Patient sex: M
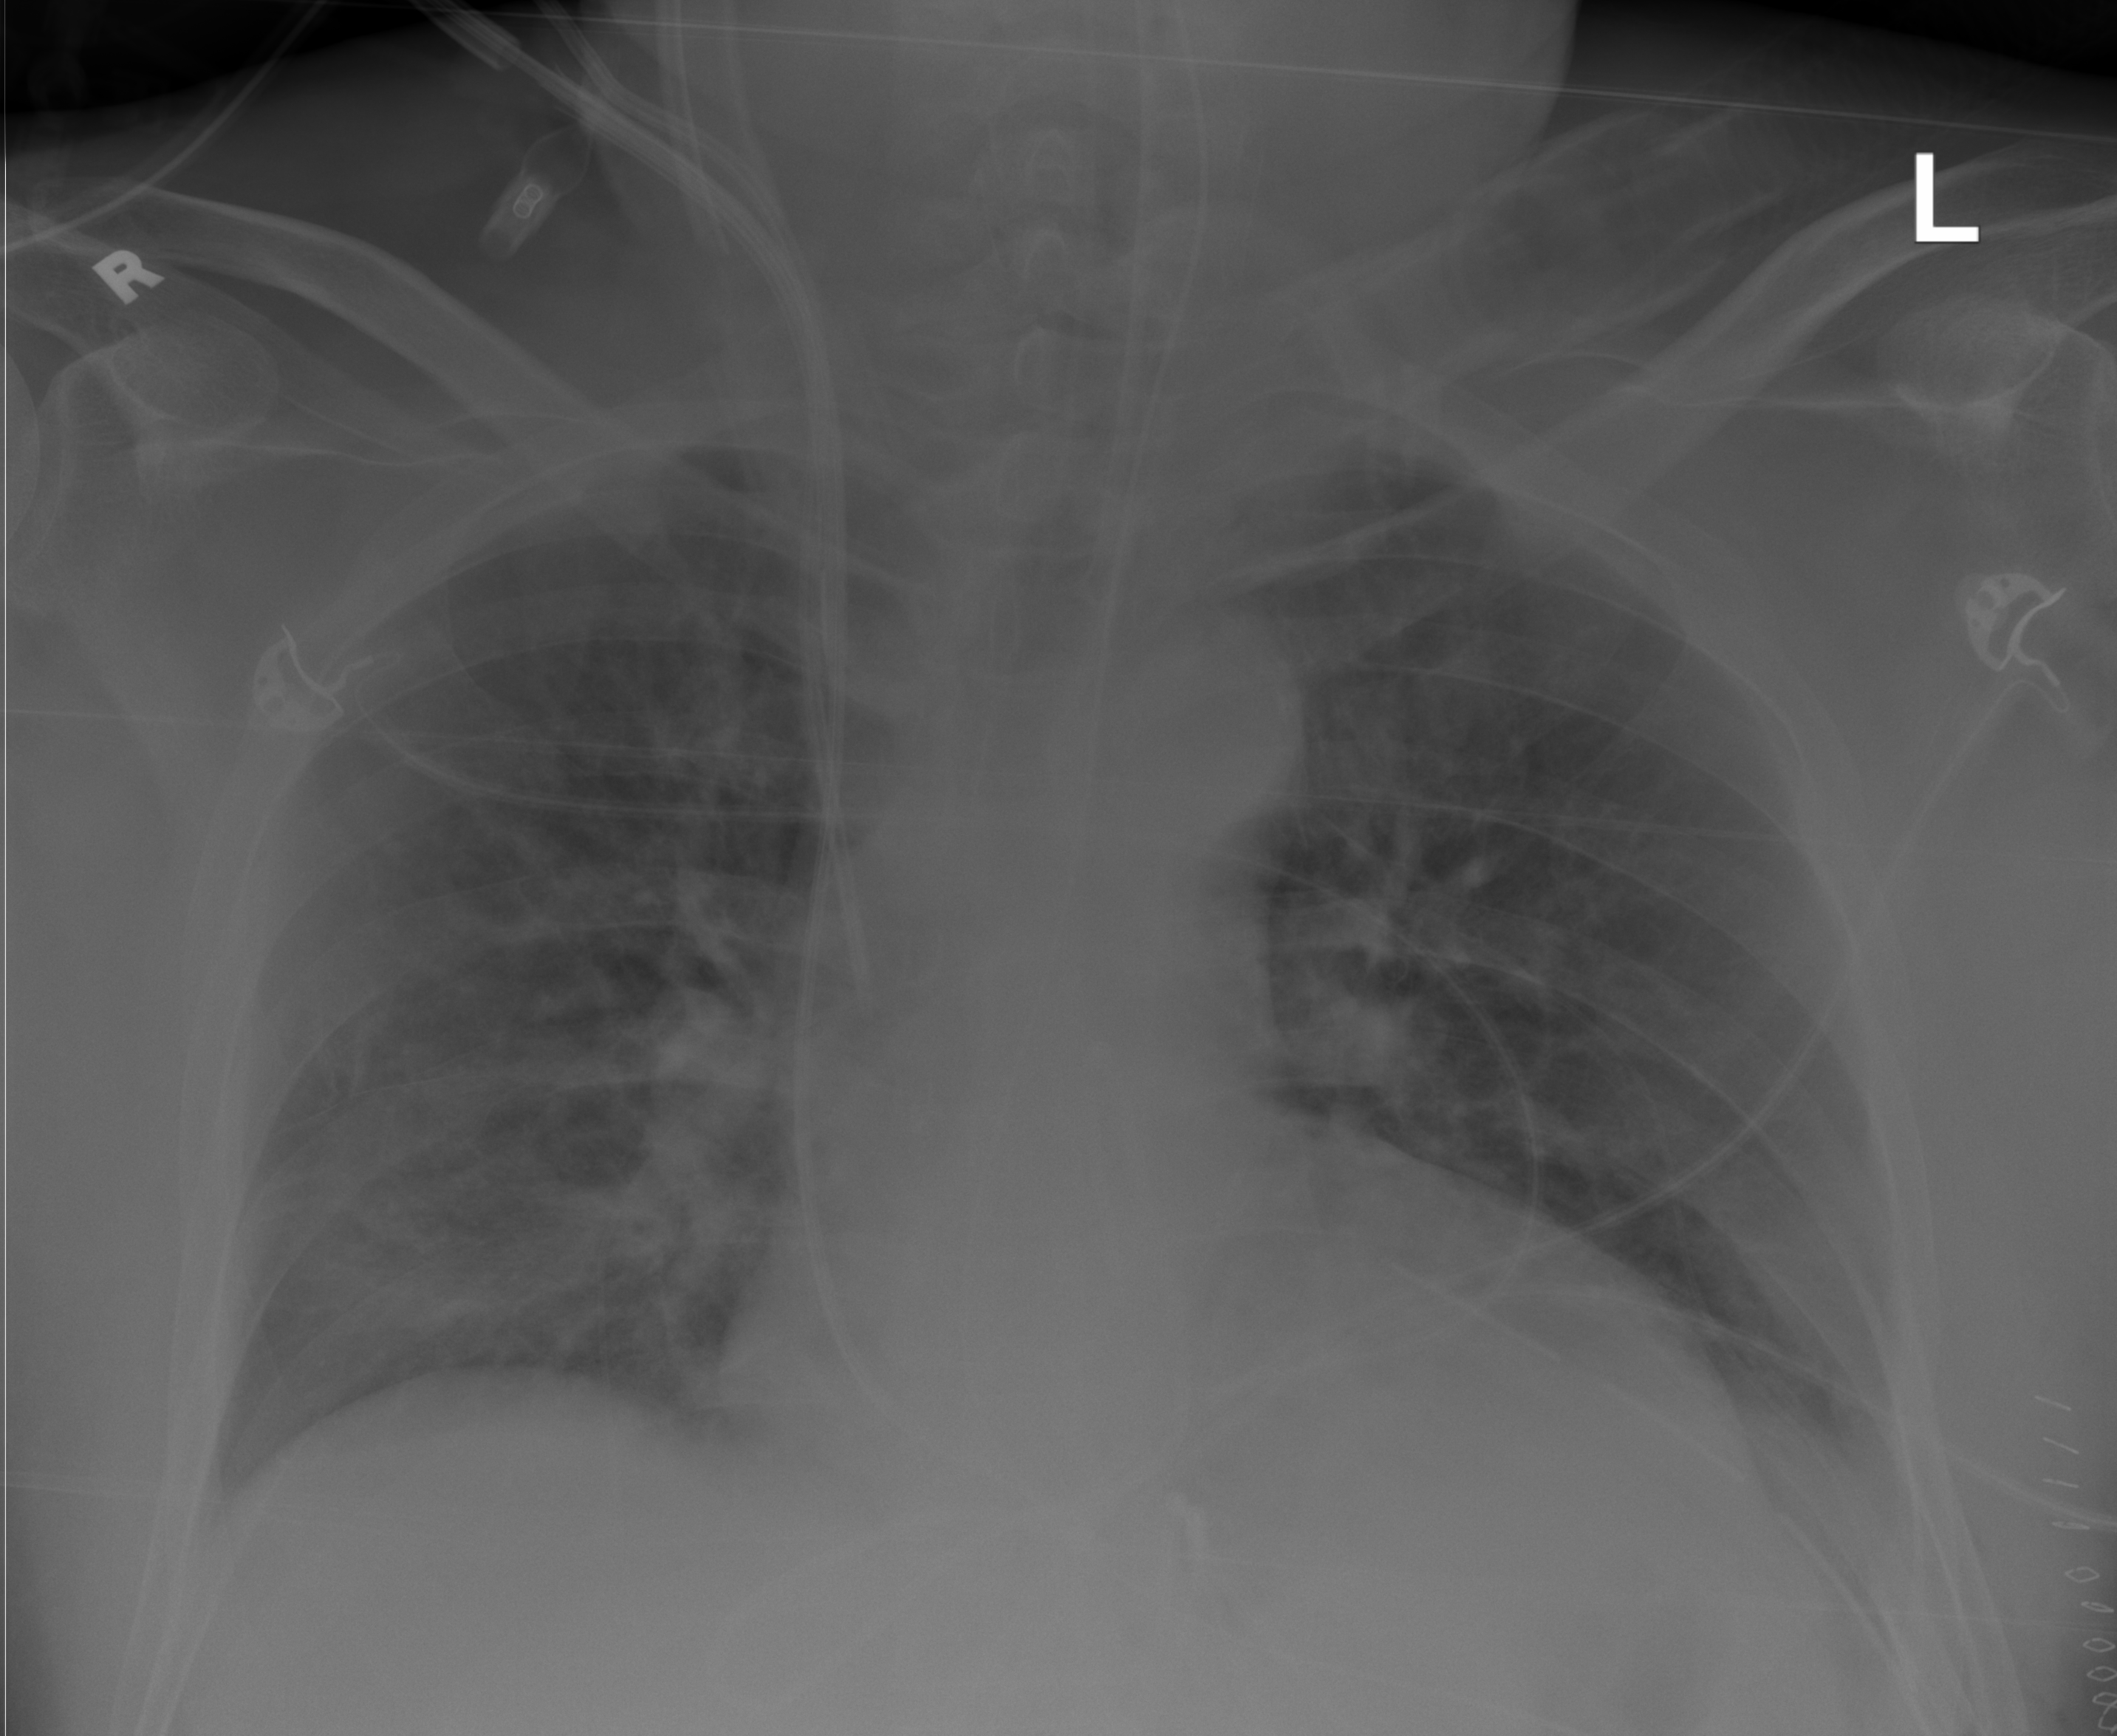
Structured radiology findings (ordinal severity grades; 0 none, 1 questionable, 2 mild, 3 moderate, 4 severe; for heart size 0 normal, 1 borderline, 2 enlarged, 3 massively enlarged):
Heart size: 2
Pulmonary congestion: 2
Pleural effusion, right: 0
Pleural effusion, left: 2
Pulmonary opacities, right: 2
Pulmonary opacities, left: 2
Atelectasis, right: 2
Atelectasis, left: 0